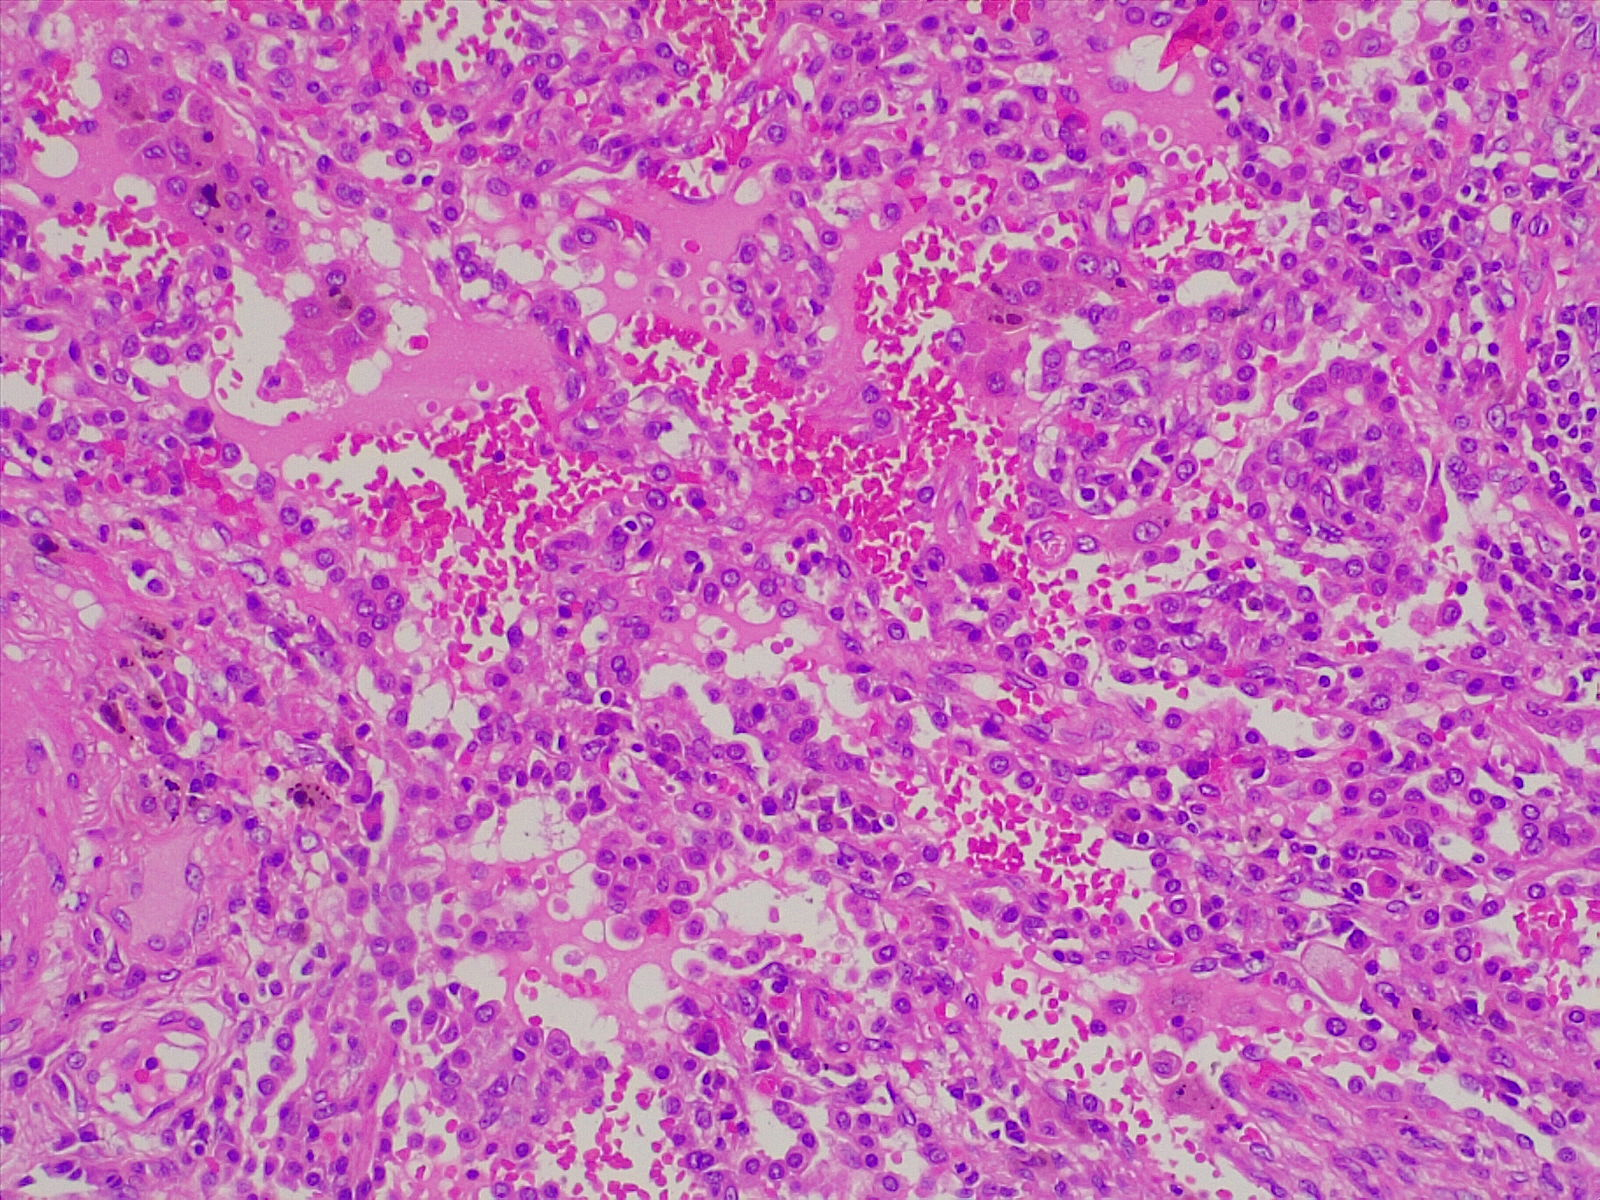
Label: normal lung tissue